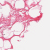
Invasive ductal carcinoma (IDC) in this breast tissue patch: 0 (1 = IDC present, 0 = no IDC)